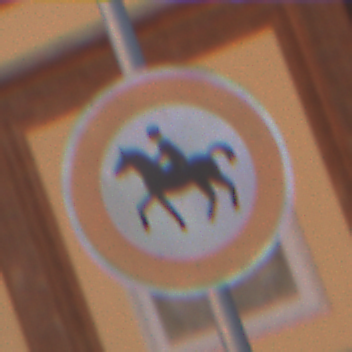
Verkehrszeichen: VerbotReiter
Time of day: SunriseSunset
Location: Outdoor (Urban)
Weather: Clear
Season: NotSpecified
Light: Natural